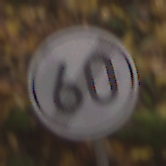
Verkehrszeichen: EndeGeschwindigkeit60
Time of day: MorningAfternoon
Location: Outdoor (Nature)
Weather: Overcast
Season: Autumn
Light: Natural